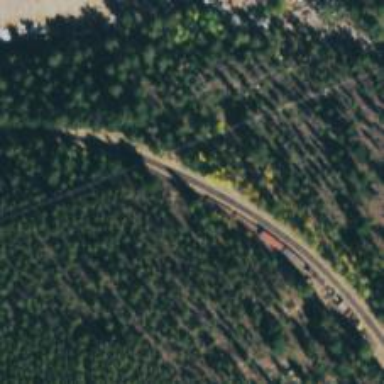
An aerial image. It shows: Preserved historic railway spur.